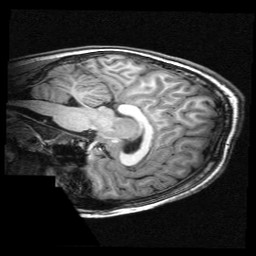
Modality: T1w
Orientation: sagittal
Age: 10
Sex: male
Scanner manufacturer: siemens
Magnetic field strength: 3 T
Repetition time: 2.3 s
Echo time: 0.00336 s